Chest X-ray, PA view. Patient: 60 years old, sex F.
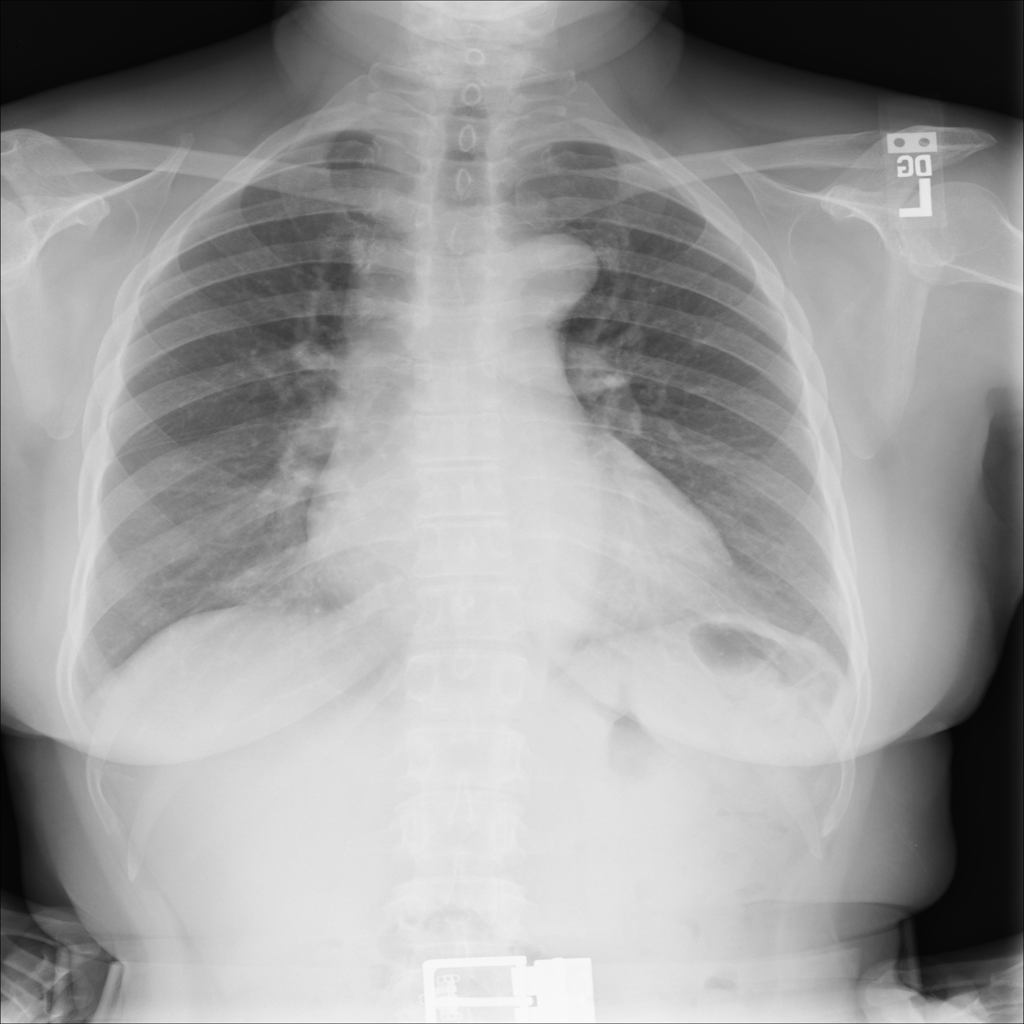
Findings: No Finding